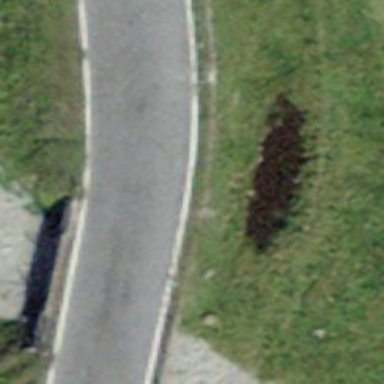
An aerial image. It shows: Secondary road with asphalt surface crossing over bridge. The road does not have any sidewalk.